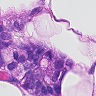
Metastatic tissue present: yes